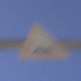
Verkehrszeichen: UnebeneFahrbahn
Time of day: MorningAfternoon
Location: Outdoor (Nature)
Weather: Clear
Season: NotSpecified
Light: Natural